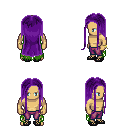
a pixel art fantasy rpg character, male body template, human, tanned skin, green tattered cape, magenta pants, purple extra-long hairstyle, bracelets, ghillies, four views (front, back, left, right), 2x2 character sprite sheet, small pixel art, hard edges, no anti-aliasing